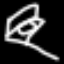
Label: bed